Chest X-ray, AP view. Patient: 60 years old, sex M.
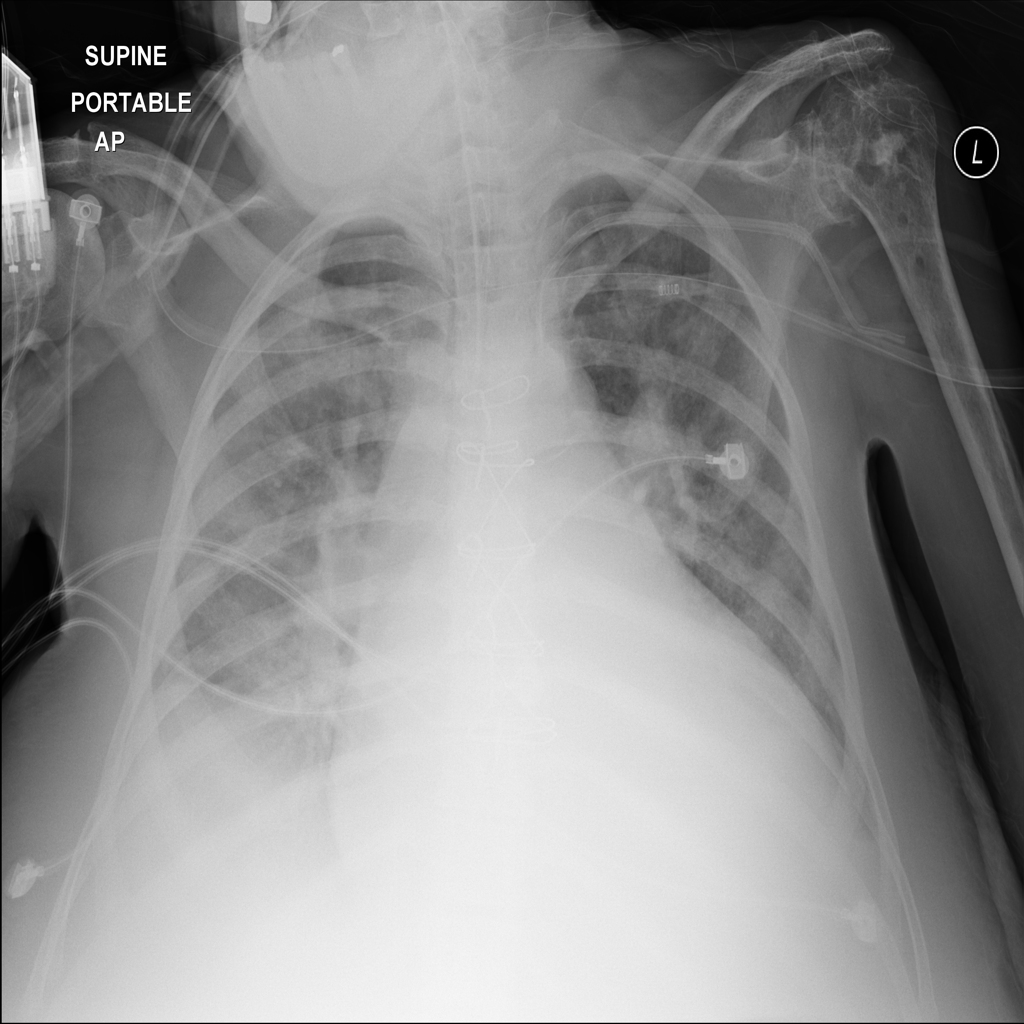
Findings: Cardiomegaly, Effusion